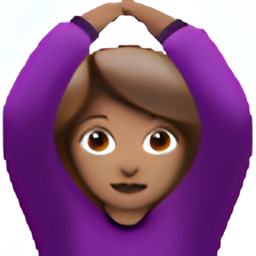
Name: face with ok gesture
Emoji: 🙆🏽
Group: People & Body
Sub-group: person-gesture